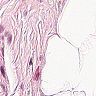
Metastatic tissue present: no